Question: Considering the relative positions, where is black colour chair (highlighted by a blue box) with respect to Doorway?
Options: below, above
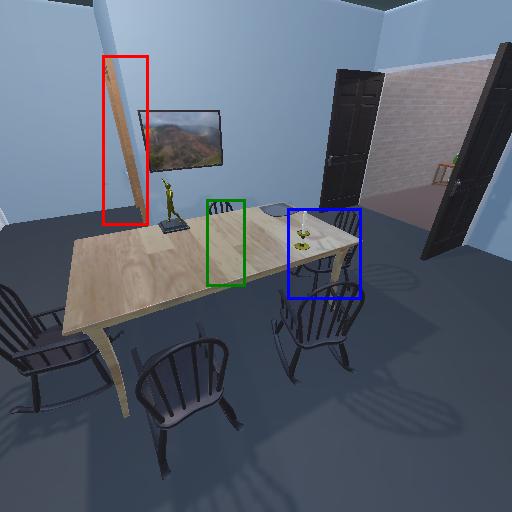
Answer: below